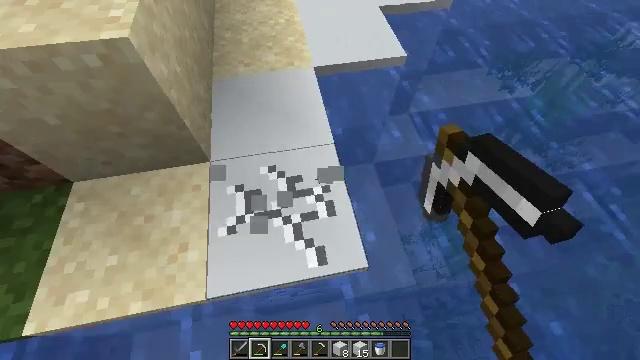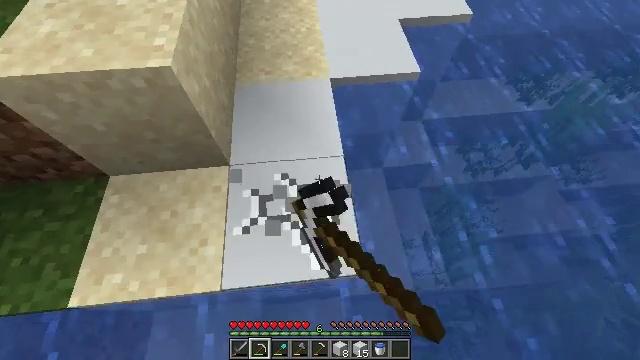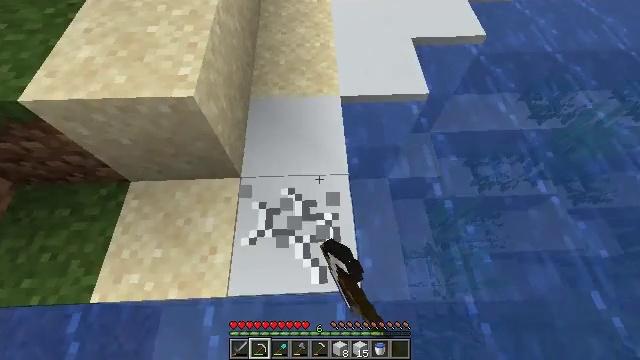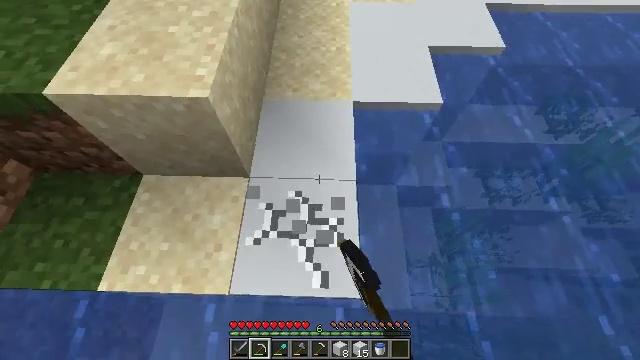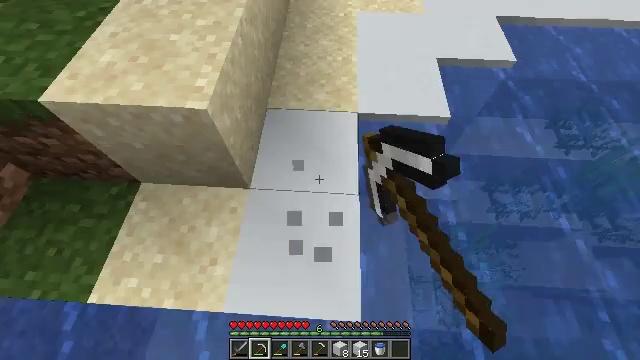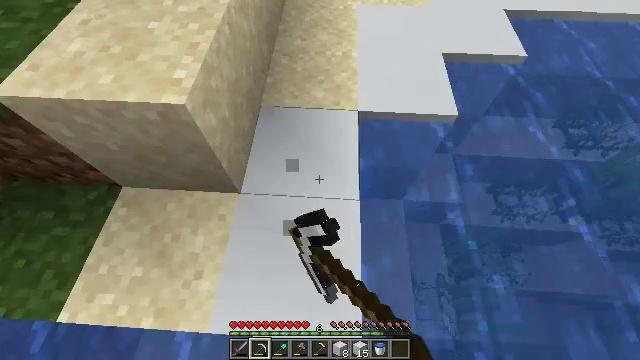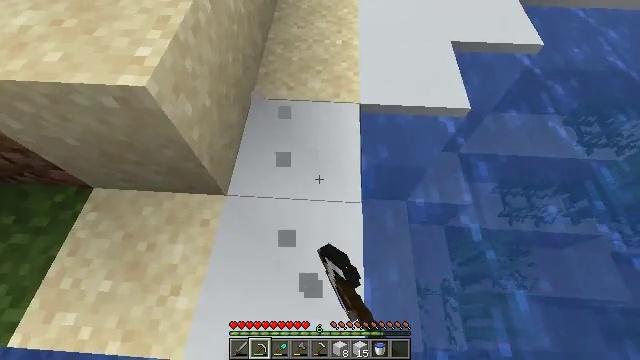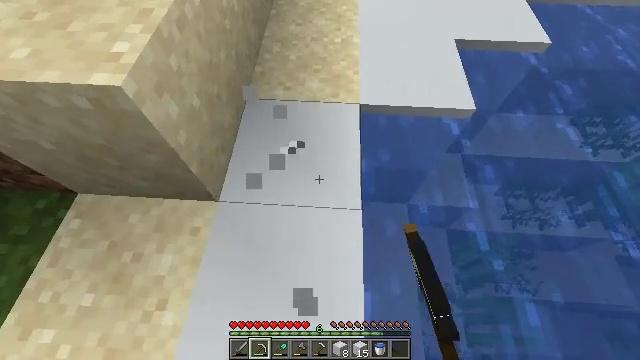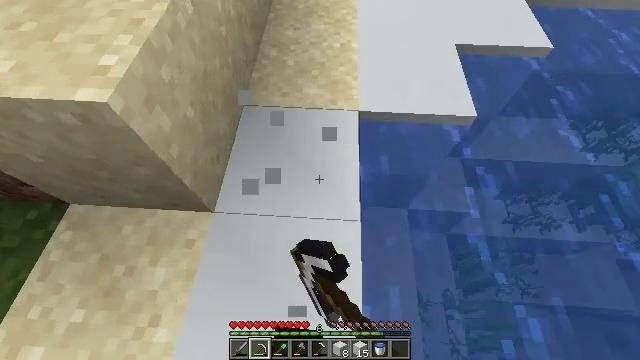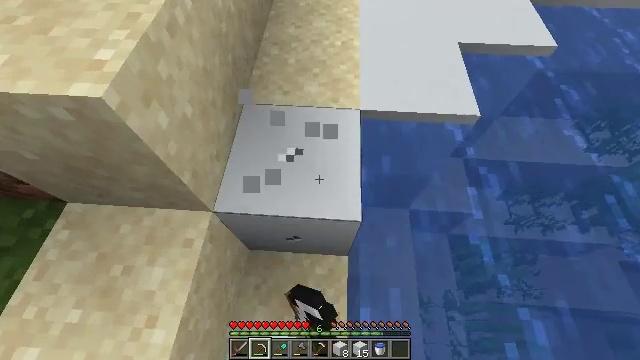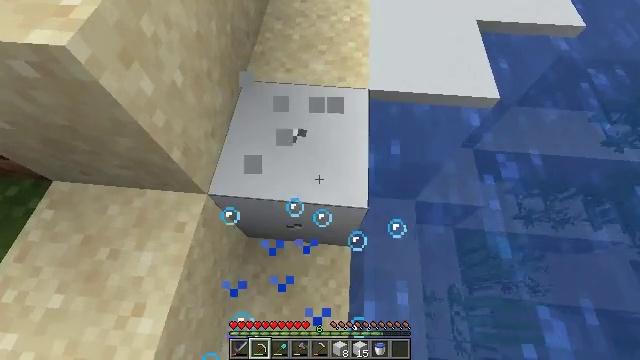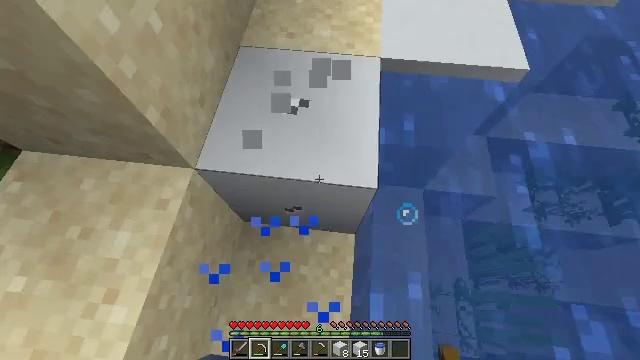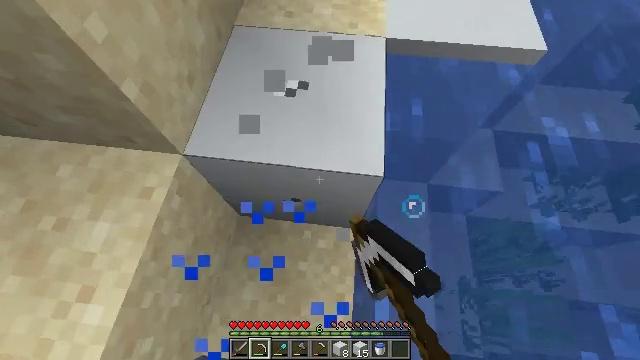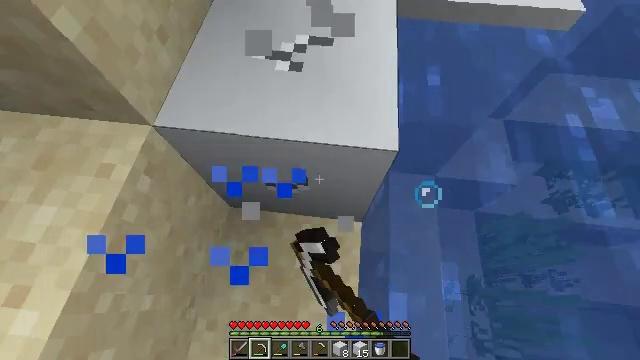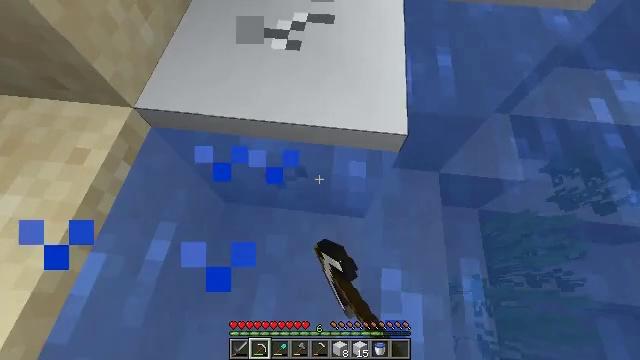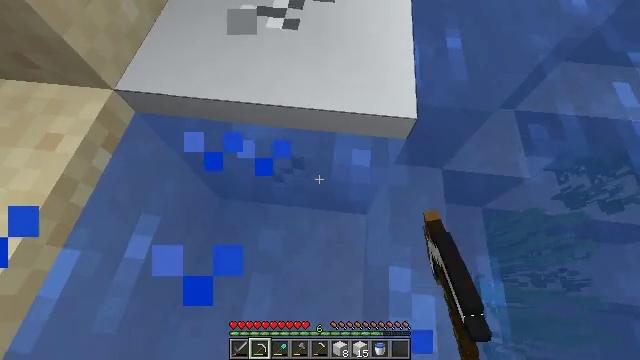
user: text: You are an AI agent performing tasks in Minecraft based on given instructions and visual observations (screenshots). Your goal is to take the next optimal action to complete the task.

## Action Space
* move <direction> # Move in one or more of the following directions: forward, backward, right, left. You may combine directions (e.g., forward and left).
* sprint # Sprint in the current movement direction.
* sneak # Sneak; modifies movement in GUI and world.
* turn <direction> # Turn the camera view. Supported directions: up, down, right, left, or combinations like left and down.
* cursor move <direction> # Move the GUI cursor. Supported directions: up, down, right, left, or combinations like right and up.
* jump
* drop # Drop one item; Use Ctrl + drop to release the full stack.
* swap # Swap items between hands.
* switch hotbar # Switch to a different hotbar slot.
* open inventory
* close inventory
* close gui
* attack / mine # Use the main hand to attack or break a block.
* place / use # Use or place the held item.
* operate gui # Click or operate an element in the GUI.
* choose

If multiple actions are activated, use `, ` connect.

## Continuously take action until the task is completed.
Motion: motion action
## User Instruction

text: Gather white concrete for building projects.
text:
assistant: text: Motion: move forward, turn left and down, attack / mine
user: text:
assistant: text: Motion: move forward, turn left, attack / mine
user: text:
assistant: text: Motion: move forward, turn left, attack / mine
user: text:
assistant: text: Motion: move forward, turn left and up, attack / mine
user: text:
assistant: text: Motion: move forward, attack / mine
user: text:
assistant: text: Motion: attack / mine
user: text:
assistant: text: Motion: attack / mine
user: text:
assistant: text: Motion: attack / mine
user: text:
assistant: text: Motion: attack / mine
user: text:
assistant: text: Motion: turn left and down, attack / mine
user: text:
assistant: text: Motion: turn left and down, attack / mine
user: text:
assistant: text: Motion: attack / mine
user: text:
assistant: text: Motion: attack / mine
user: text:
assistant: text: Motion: attack / mine
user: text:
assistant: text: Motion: attack / mine
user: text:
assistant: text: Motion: attack / mine
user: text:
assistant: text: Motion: attack / mine
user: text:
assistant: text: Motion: attack / mine
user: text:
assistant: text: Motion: turn up, attack / mine
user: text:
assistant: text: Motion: turn up, attack / mine
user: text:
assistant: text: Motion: attack / mine
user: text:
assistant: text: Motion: attack / mine
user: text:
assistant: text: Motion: attack / mine
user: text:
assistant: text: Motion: attack / mine
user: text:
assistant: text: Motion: attack / mine
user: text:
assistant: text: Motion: attack / mine
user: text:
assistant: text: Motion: attack / mine
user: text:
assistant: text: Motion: attack / mine
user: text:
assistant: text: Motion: attack / mine
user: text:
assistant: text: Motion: no_op